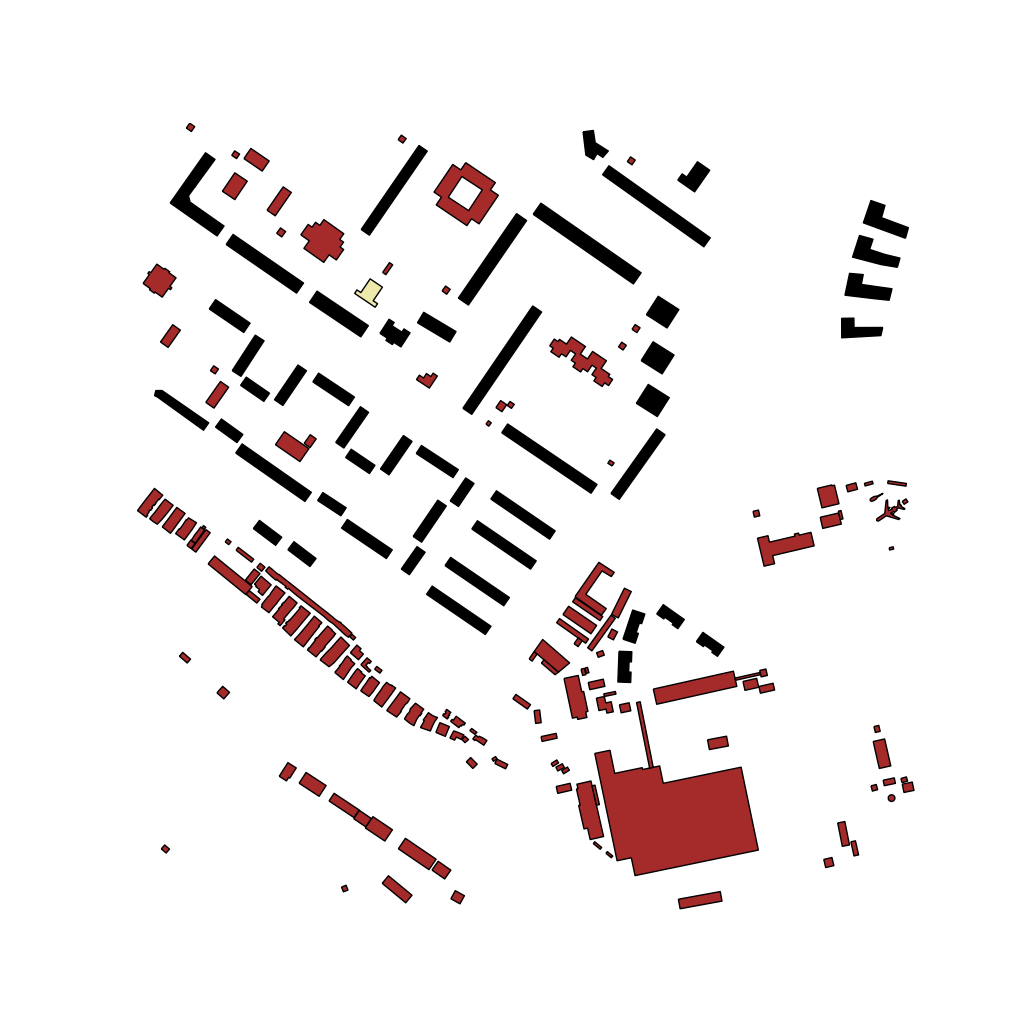
Tags: overhead vector_map, business, industrial, recreation, residential, special, modern, soviet, high_rise, individual_rise, low_rise, density_1, Building, Facility, Ythsport, 1.0 km²